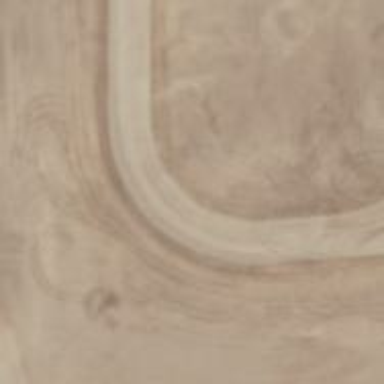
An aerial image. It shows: Raceway road.